Question: I am trying to display UIMenuController in UIWebView, it displays correctly, but shows default items. I tried to remove it by forbidding actions in canPerformAction, but it still does not work, although this method is being called by UIMenuController
This is MyWebView which is a subclass of UIWebView
'''
@implementation MyWebView
- (void) displayMenu: (NSString *) word atX: (int) x atY: (int) y {
[self becomeFirstResponder];
UIMenuController *menuCont = [UIMenuController sharedMenuController];
CGRect selectionRect = CGRectMake(x, y, 0, 0);
[menuCont setTargetRect:selectionRect inView:self];
menuCont.arrowDirection = UIMenuControllerArrowUp;
menuCont.menuItems = [[NSArray alloc] init];
[menuCont setMenuVisible:YES animated:YES];
'''
}
'''
- (BOOL)canBecomeFirstResponder { return YES; }
'''
I disabled every action, by returning NO from canPerformAction, but still it shows them.
'''
- (BOOL)canPerformAction:(SEL)action withSender:(id)sender {
NSLog(@" Can perform action? %@ %s", sender, sel_getName(action));
return NO;
}
'''
Here is what I see :

Any ideas how to remove these default actions?
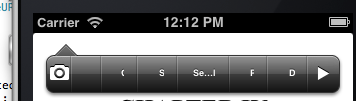
Answer: OK, I think figured it out.
I had another
'''
- (BOOL)canPerformAction:(SEL)action withSender:(id)sender {
return NO;
}
'''
In my view controller, after I removed it, it started to work correctly, although it is still unclear why this was an issue, since this method returned NO anyway.